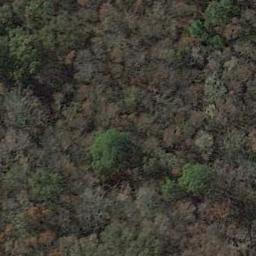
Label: forest